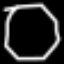
Label: octagon